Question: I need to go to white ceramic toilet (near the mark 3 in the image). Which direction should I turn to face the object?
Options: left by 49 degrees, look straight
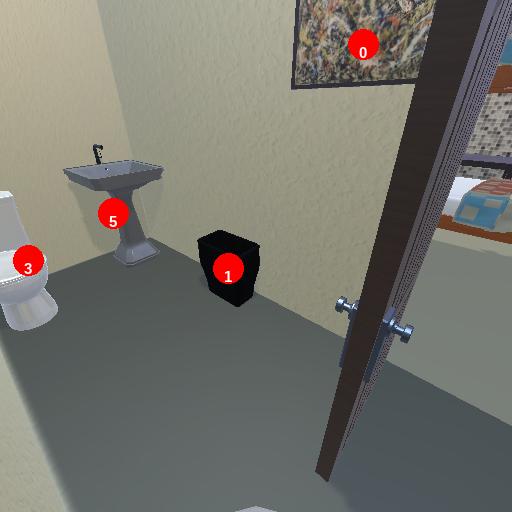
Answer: left by 49 degrees